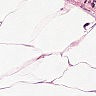
Metastatic tissue present: no